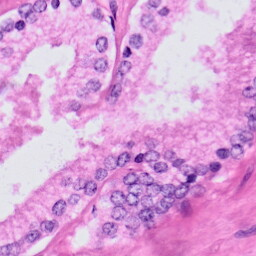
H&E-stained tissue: Prostate